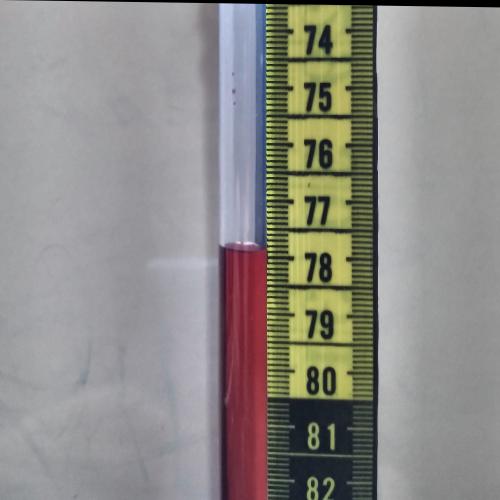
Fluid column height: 77.9 cm